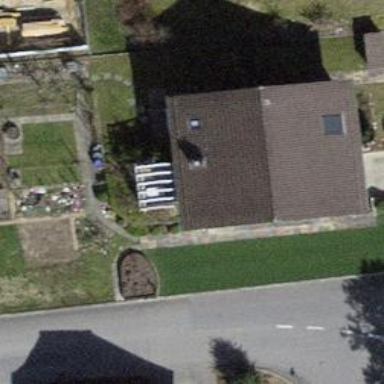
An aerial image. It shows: Building with tile roof.